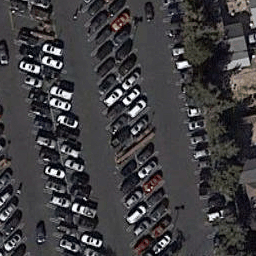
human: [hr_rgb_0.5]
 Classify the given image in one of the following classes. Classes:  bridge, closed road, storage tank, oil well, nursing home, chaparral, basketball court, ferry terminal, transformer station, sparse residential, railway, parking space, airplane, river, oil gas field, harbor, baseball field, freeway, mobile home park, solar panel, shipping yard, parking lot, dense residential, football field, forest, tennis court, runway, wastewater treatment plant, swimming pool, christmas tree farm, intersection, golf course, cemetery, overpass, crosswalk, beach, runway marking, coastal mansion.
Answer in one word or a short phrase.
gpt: parking lot